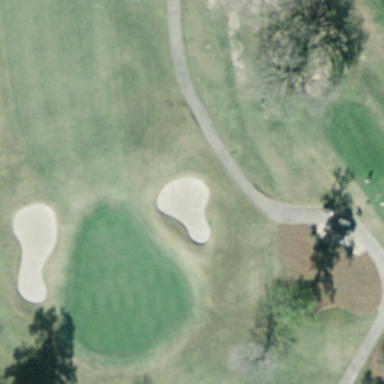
This is a part of a golf course with green turfs and some bunkers and trees .